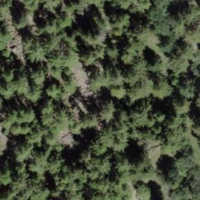
EUNIS habitat code: 44
Species observed at this site:
Saponaria ocymoides